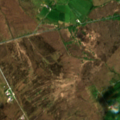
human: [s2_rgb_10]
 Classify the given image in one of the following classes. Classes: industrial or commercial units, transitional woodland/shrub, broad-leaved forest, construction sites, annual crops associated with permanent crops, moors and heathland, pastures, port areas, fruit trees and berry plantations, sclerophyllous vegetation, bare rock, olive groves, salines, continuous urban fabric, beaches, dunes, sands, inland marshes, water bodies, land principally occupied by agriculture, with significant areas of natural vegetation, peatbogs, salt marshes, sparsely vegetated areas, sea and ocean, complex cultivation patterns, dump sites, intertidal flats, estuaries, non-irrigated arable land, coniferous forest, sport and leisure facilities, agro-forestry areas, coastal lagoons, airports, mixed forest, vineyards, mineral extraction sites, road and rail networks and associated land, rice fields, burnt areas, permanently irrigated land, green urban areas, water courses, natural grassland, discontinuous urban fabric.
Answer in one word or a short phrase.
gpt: pastures, land principally occupied by agriculture, with significant areas of natural vegetation, moors and heathland, peatbogs